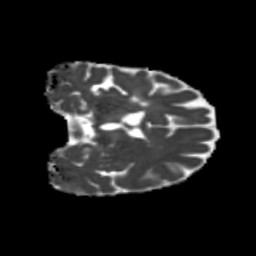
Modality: MD
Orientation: coronal
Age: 50
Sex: female
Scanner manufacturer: siemens
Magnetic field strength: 3 T
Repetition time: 5.25 s
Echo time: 0.08 s